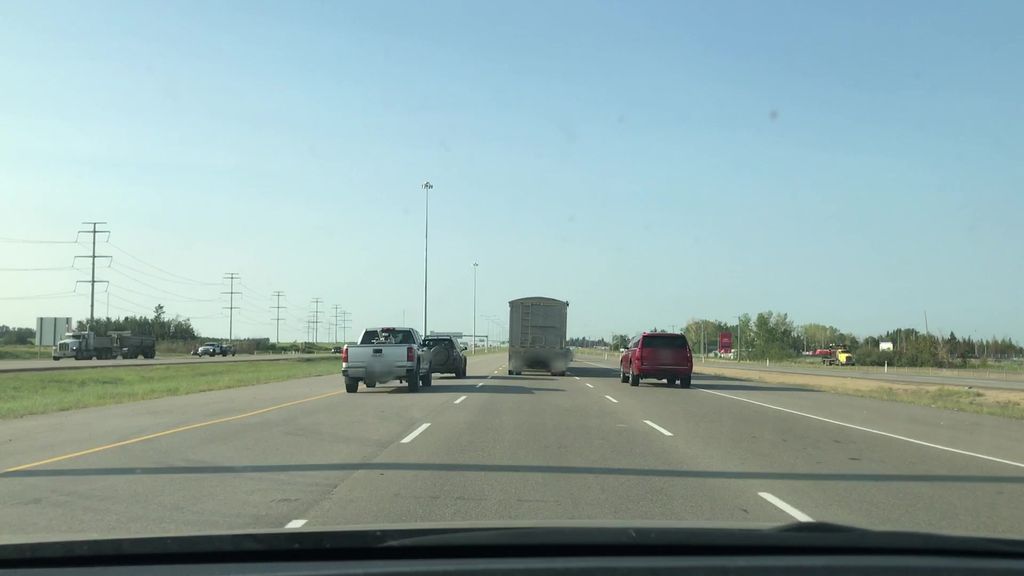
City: edmonton